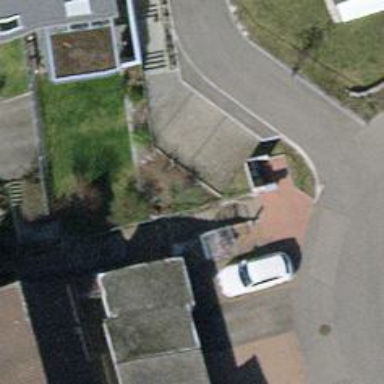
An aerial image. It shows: Steps made of paving stones.